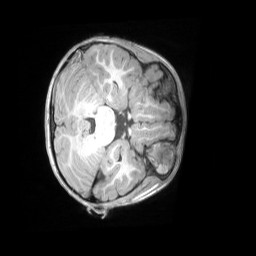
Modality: T1w
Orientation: axial
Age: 6
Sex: male
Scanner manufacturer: siemens
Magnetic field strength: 3 T
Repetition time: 2.53 s
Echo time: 0.00164 s